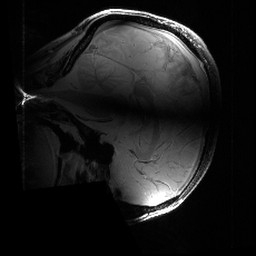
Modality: PDw
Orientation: sagittal
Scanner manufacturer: siemens
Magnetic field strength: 6.98 T
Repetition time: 2.16 s
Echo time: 0.00345 s